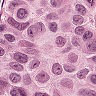
Metastatic tissue present: yes